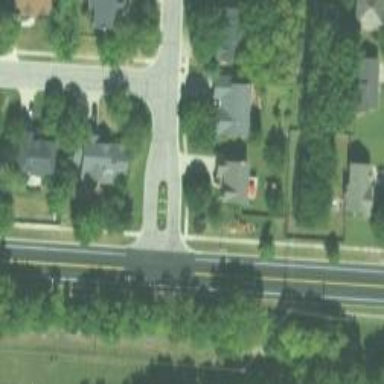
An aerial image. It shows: Unmarked road crossing.